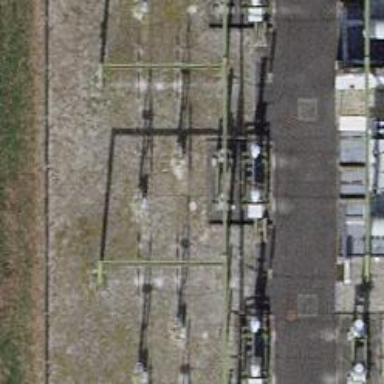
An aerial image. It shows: Switch for power supply.